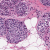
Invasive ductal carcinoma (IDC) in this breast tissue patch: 0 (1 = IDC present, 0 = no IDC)